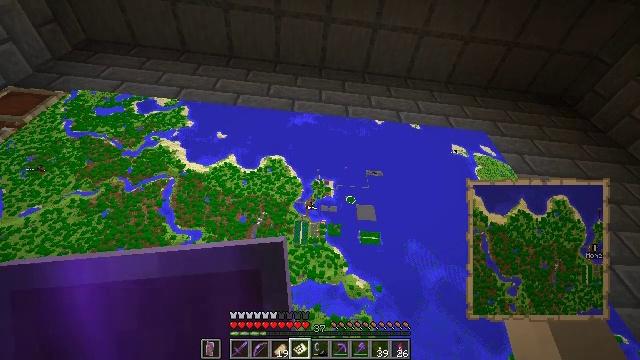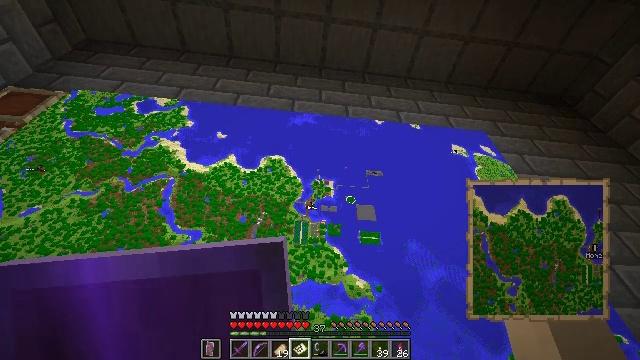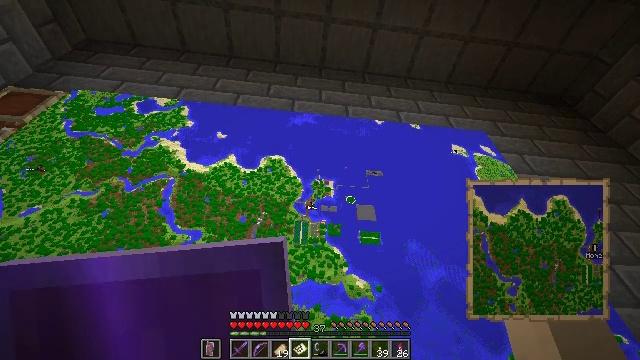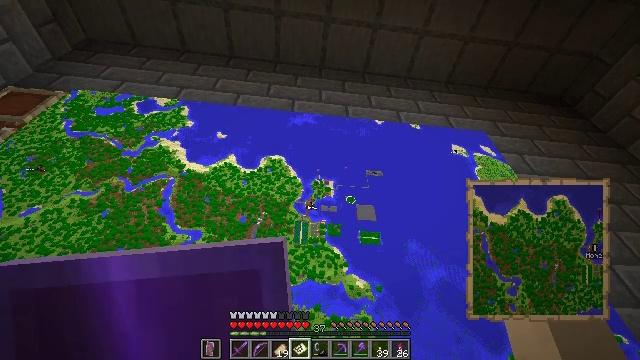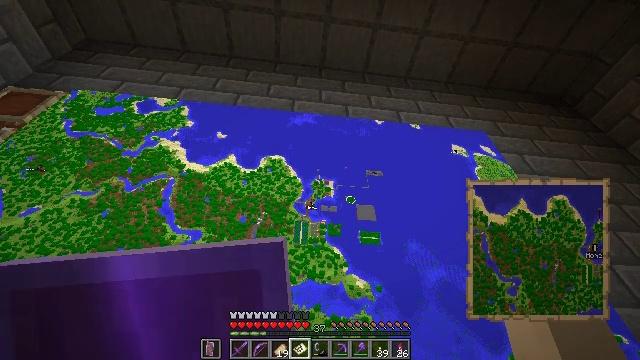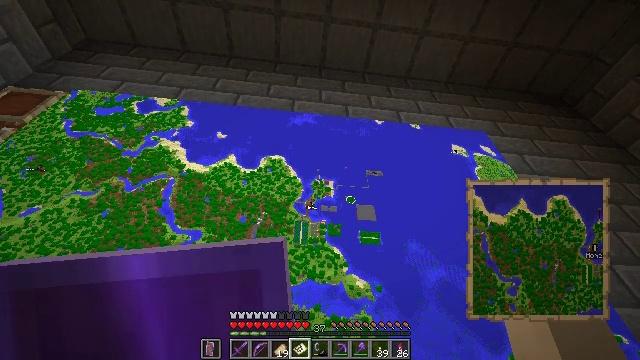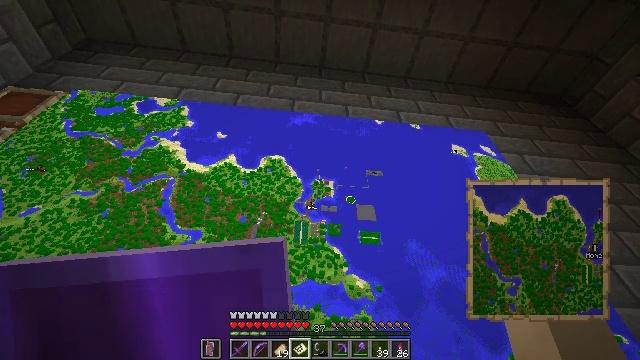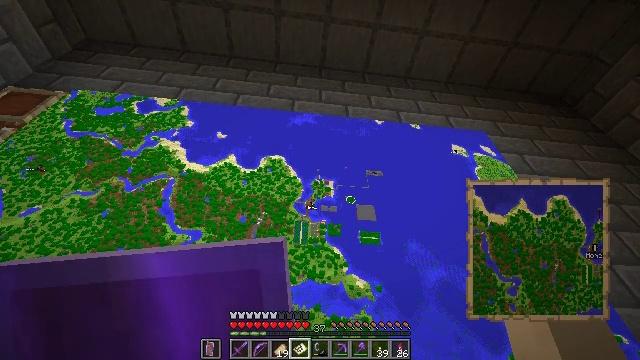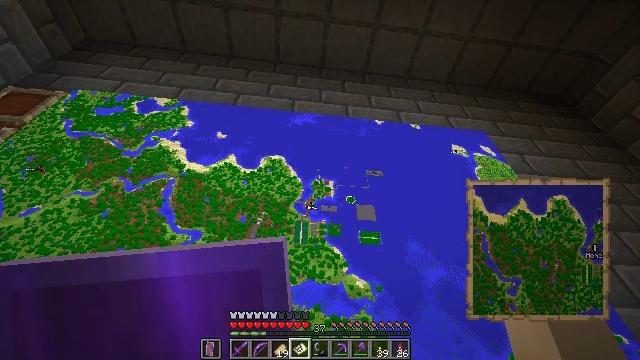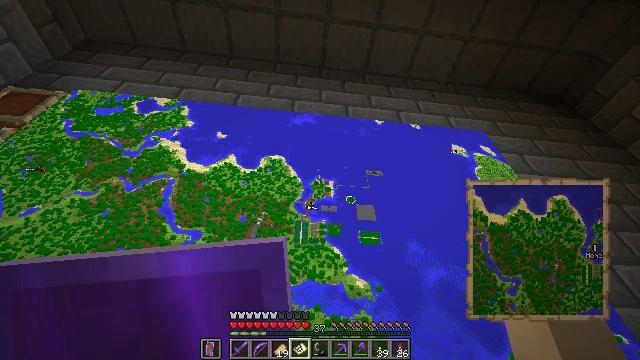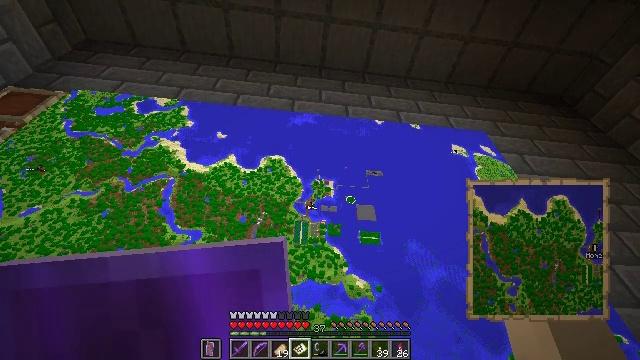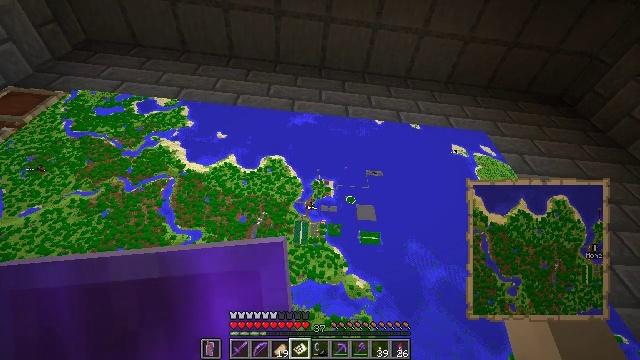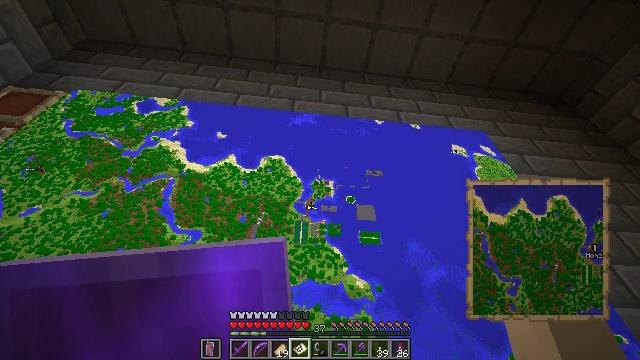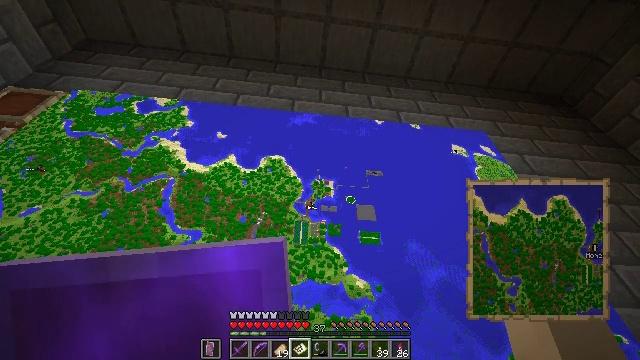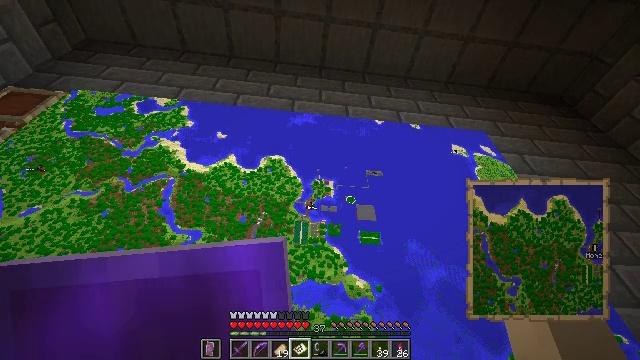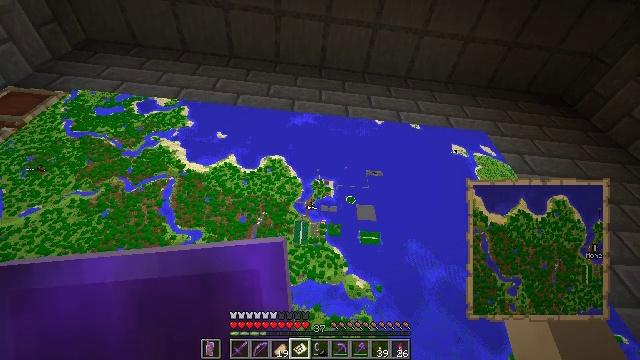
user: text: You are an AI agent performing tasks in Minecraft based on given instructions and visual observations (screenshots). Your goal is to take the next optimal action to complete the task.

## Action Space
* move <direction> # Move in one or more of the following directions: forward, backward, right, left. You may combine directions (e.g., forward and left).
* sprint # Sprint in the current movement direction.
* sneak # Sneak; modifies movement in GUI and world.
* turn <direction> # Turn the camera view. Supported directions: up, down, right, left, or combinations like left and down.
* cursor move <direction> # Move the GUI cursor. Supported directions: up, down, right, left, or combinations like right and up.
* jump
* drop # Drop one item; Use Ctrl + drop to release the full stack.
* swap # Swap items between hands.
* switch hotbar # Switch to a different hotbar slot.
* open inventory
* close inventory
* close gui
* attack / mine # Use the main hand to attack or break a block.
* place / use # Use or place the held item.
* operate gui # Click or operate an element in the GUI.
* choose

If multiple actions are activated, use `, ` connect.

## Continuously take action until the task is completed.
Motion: motion action
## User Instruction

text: Make a filled map at the crafting table.
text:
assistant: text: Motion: no_op
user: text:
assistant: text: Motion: no_op
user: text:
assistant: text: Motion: no_op
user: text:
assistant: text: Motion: no_op
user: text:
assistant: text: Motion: no_op
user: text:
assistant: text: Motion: no_op
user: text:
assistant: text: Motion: no_op
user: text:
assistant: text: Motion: no_op
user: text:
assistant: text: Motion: no_op
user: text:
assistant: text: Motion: no_op
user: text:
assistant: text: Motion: no_op
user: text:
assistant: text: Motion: no_op
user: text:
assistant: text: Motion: no_op
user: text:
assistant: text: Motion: no_op
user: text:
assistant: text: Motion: no_op
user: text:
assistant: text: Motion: no_op
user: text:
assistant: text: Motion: no_op
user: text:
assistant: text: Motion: no_op
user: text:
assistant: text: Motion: no_op
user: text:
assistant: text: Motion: no_op
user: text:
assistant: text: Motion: no_op
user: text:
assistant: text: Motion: no_op
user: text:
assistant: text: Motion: no_op
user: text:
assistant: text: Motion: no_op
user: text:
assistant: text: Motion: no_op
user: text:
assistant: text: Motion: no_op
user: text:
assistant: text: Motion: no_op
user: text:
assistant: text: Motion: no_op
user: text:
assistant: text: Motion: no_op
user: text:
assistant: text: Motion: no_op